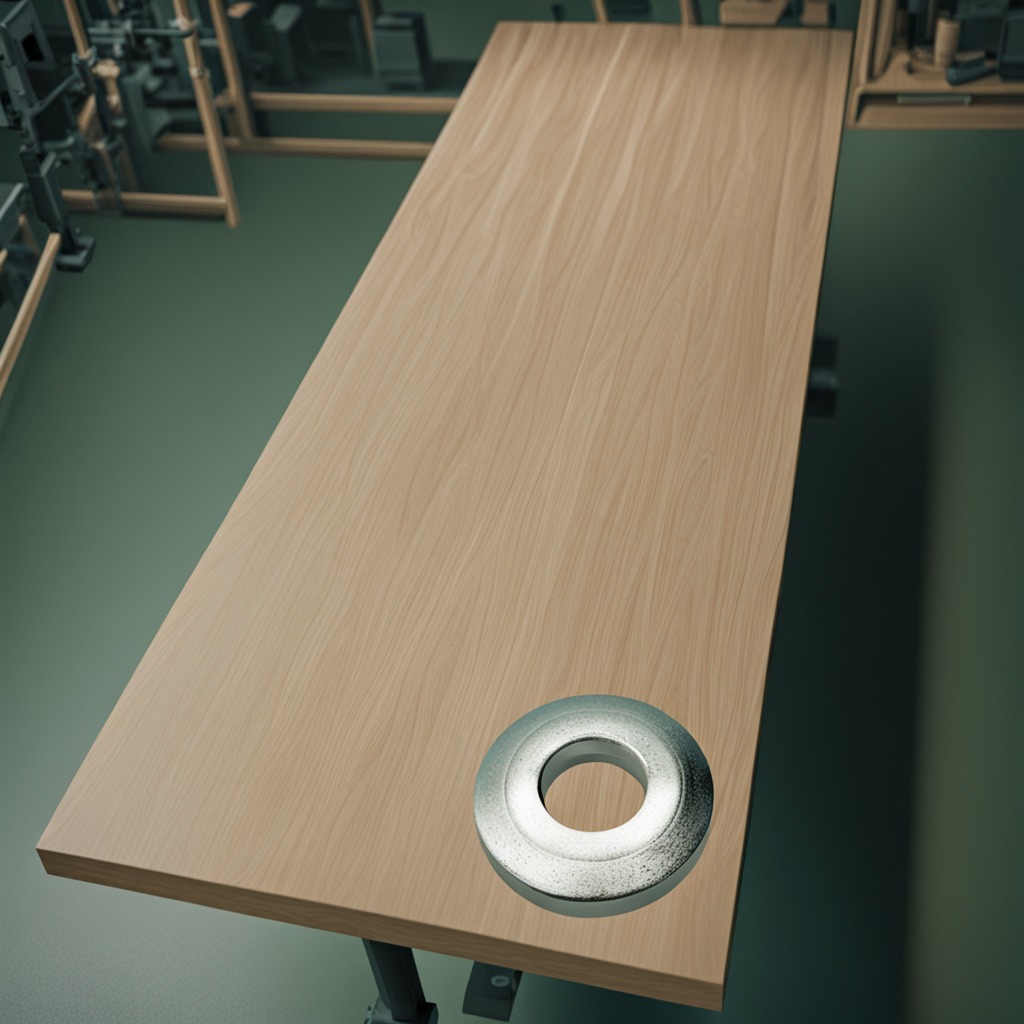
A flat metal washer lies on a workbench inside a coastal fishing gear workshop.